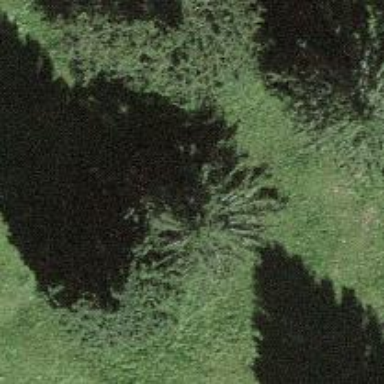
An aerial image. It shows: Single tag "natural: tree."